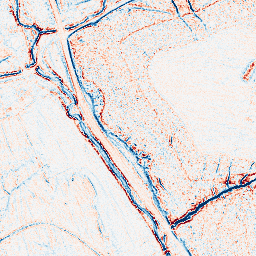
Category: edge_preserving
Decomposition family: anisotropic_diffusion
Decomposition parameters: iterations: 5
kappa: 10
gamma: 0.15
Upsampling method: cubic_catmull_rom
Upsampling parameters: scale: 4
Upsampling scale: 4